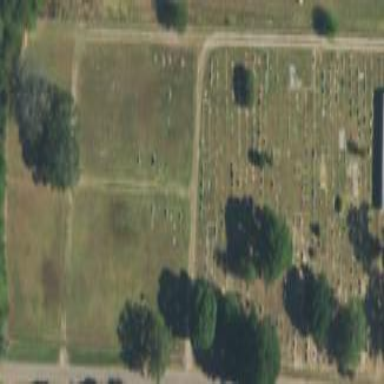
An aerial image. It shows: Cemetery.